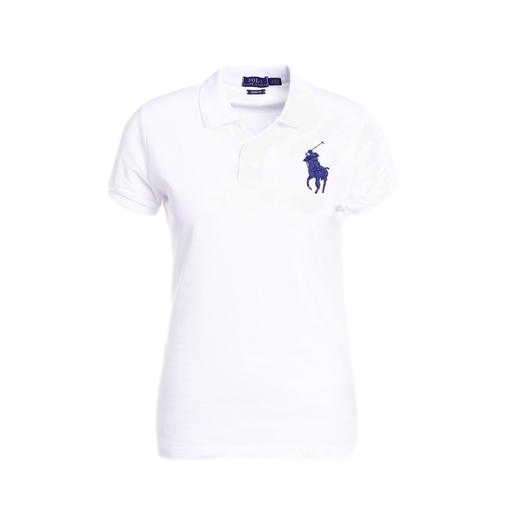
blue skinny-fit big pony polo shirt, purple skinny-fit big pony polo shirt, white iconic slim stretch polo, white background